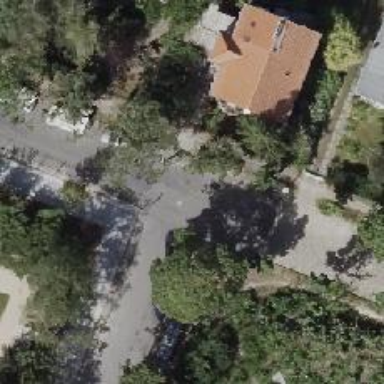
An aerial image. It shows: Residential road with asphalt surface.